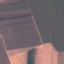
Label: AnnualCrop